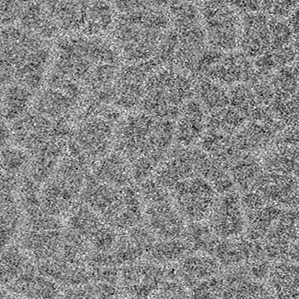
Label: frost